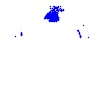
Particle: electron